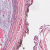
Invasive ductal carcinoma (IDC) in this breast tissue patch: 1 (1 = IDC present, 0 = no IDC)